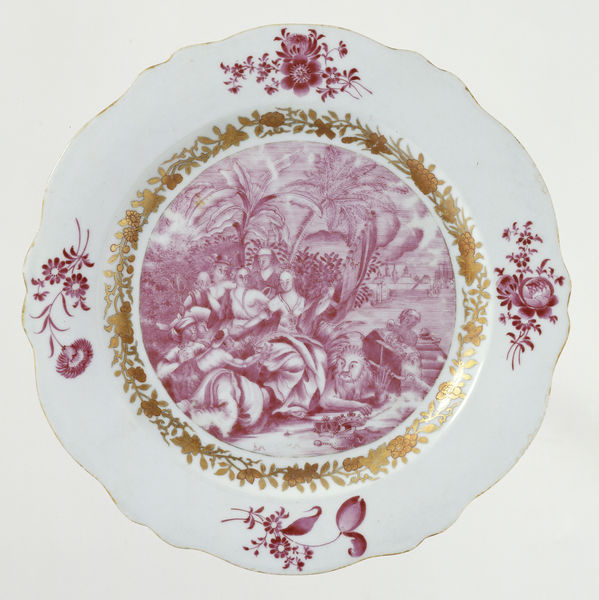
Titel: Bord in roze (en camaïeu) met de verheerlijking van Batavia
Standort: Amsterdam
Institution: Rijksmuseum
Schlagwörter: blätter, himmel, mann, nackt, wolken, frauen, menschen, sitzen, stadt, blume, blumen, frau, männer, schmuck, szene, weiss, blüten, rose, rot, malerei, muster, mensch, rahmen, teller, gewand, gold, personen, pflanzen, krone, rosa, rund, turm, kutsche, rand, floral, verzierung, palme, bemalt, foto, porzellan, orient, türme, urwald, löwe, goldrand, meissen, datteln, dschungel, margerite, ffrauen